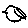
Label: bird